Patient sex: F
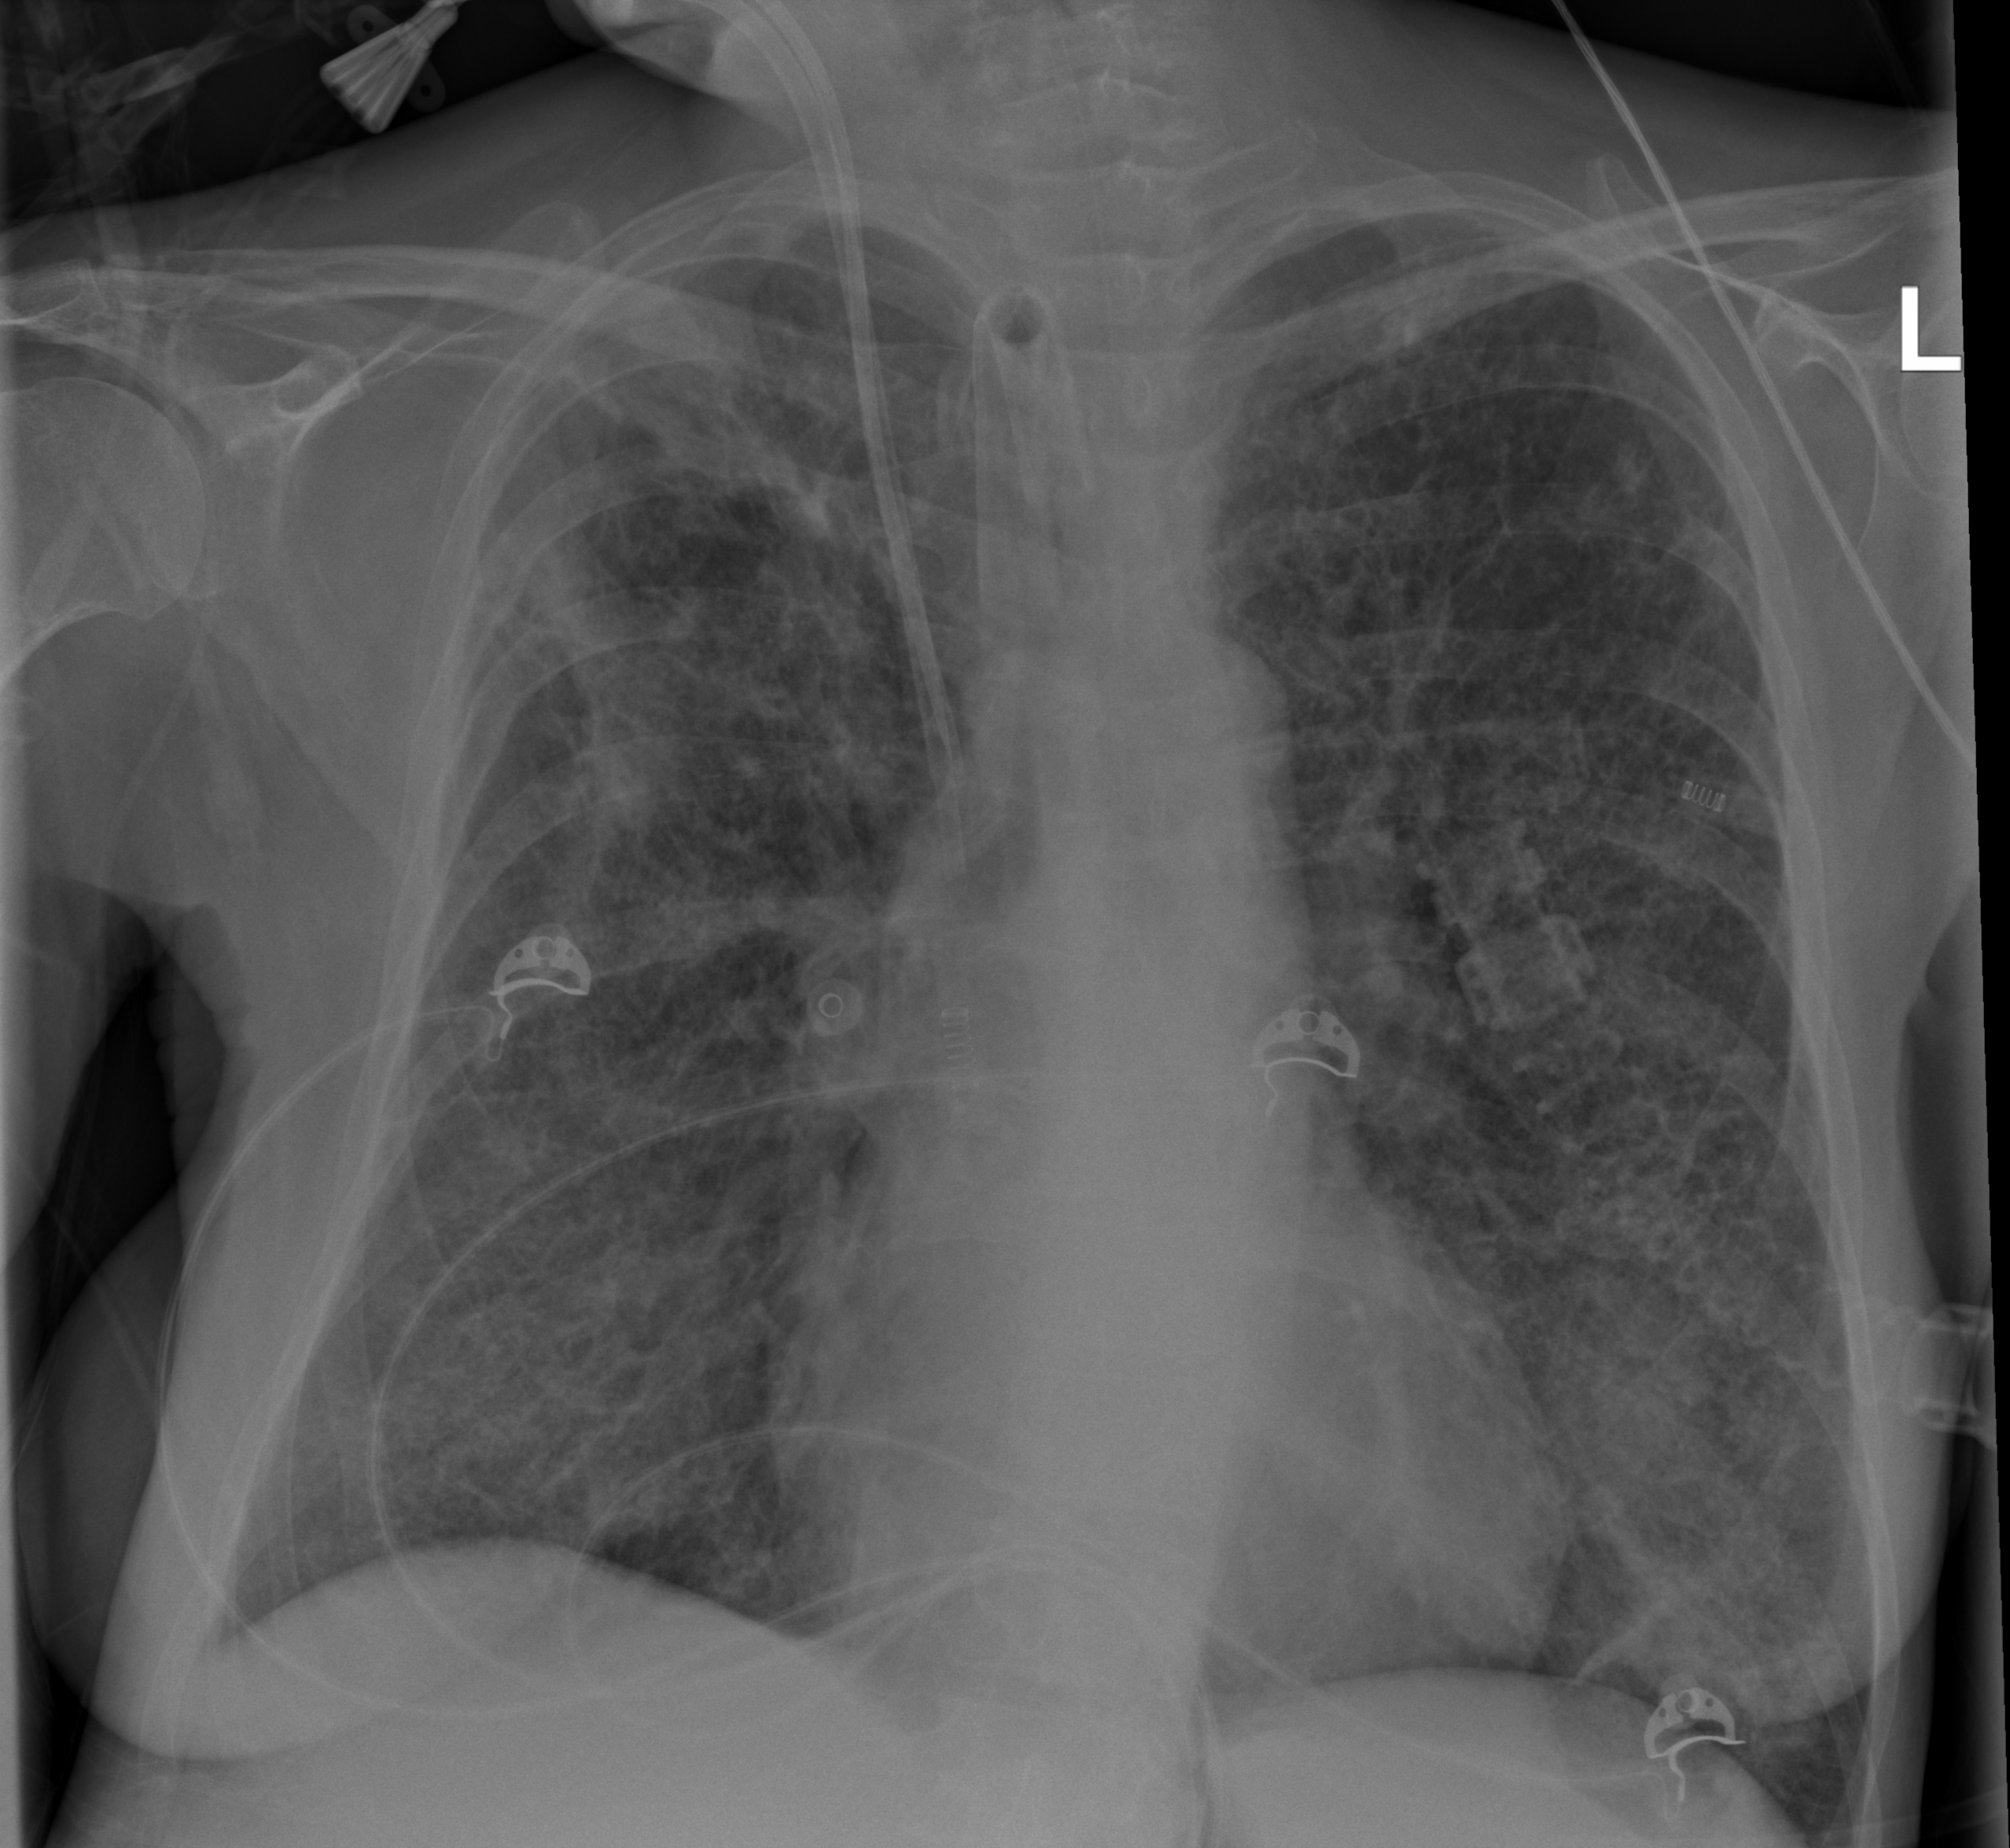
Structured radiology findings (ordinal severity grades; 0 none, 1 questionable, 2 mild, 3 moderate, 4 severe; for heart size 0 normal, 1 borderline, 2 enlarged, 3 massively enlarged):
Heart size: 0
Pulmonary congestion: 0
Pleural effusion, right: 0
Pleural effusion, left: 0
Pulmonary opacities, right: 4
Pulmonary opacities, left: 4
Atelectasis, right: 3
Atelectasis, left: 3